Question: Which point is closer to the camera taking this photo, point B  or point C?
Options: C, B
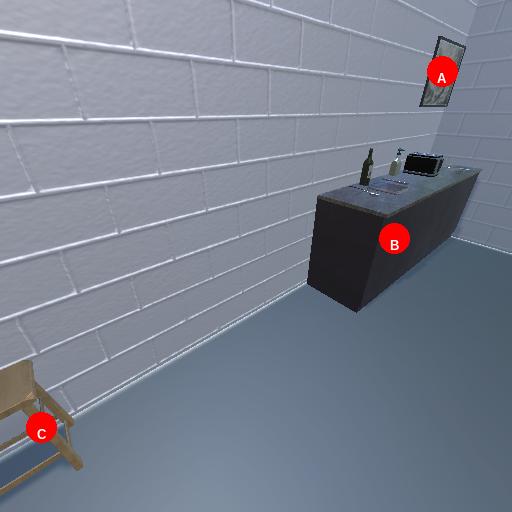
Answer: C